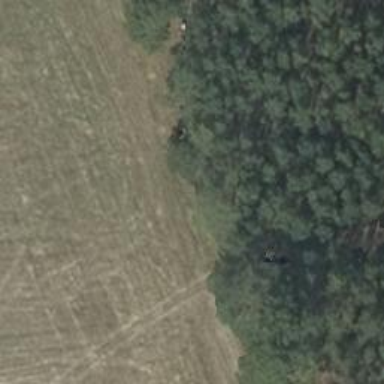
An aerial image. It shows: Hunting stand.